Question: I have a starting point and a starting direction . Also I have two specific curves
'''
g1: 2*x - (y)^2 - 1 = 0;
g2: 9 - 0.8*(x)^2 - 2*y = 0;
'''
I need to know where will the first intersection occur given any and (or if it doesn't occur at all within some fixed distance).
What is the simplest way to do it? What standard MatLab methods should I consider?
---
For example and . The first intersection occurs at and it is a point of curve.

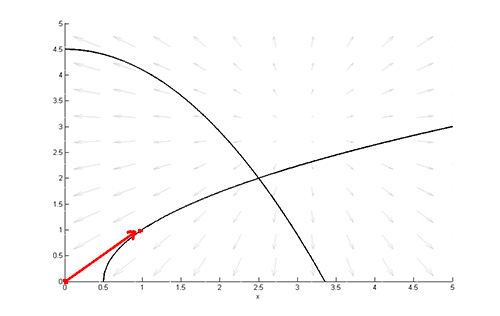
Answer: To find the intersection of two curves:
Declare g1 and g2 as explicit anonymous functions
'''
g1 = @(x)(sqrt(2*x - 1));
g2 = @(x)(-0.4*x.^2 + 4.5);
'''
Choose a range for x to test over:
'''
xmin = 0;
xmax = 100;
xres = 0.1;
x = xmin:xres:xmax;
'''
Find in the curves
'''
G1 = g1(x);
G2 = g2(x);
'''
Now find the index where the graphs cross each other:
'''
ind = find(diff(G1 > G2));
'''
Now it's easy to convert that index to an 'x' value:
'''
xval = xmin + (ind(1)-1)*xres
'''
So I'm assuming now that your (V1,V2) is just a unit direction vector from the origin? If so we can create a straight line y = mx+c and find where that intersect g1 and g2.
'''
m = V2/V1;
c = Y - m*X;
line = @(x)(m*x + c);
'''
now just follow the procedure above to find the point of intersection of 'line' and 'g1' and also of 'line' and 'g2'. If V1 is negative, then set 'xmax = X' otherwise set 'xmin = X' so that you look for the intersection point in the right direction. The 'xval' line will probably error if there is no point of intersection so add some error checking in there. And then just pick the smallest xval if V1 was positive or the larger if V1 is negative
'''
if V1 >= 0
xmin = X;
xmax = X + 100;
else
xmin = X - 100;
xmax = X;
end;
xres = 0.1;
x = xmin:xres:xmax;
G1 = g1(x);
G2 = g2(x);
L = line(x);
ind1 = find(diff(G1 > L));
xval1 = xmin + (ind1(1)-1)*xres
ind2 = find(diff(G2 > L));
xval2 = xmin + (ind2(1)-1)*xres
xval = (V1 > 0)*max(xval1, xval2) + (V2 < 0)*max(xval1, xval2);
yval = line(xval);
'''